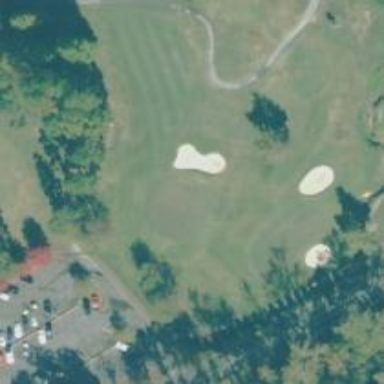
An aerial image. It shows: Golf hole.